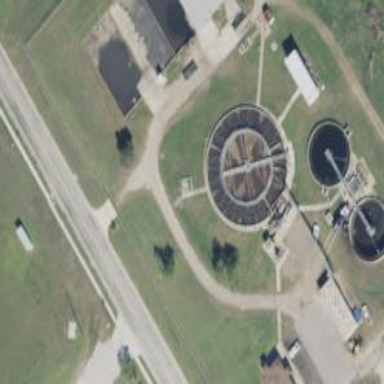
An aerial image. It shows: Wastewater plant.